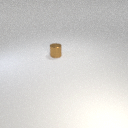
small brown metal cylinder